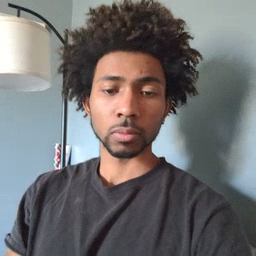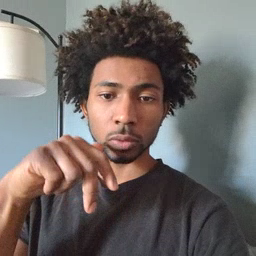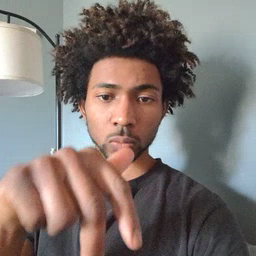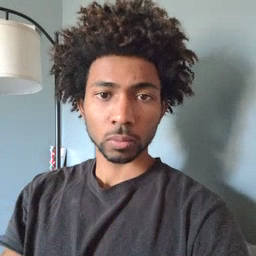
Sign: ride